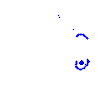
Particle: pion